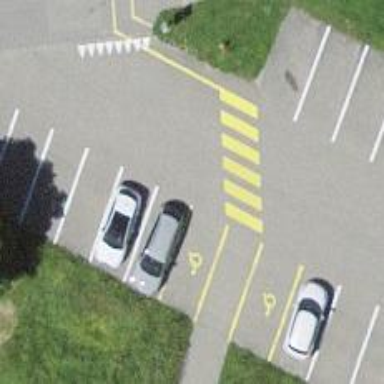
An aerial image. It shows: Uncontrolled road crossing with markings.